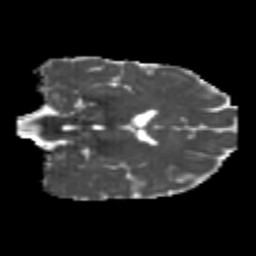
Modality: MD
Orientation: coronal
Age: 22
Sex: female
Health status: healthy
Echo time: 0.074 s